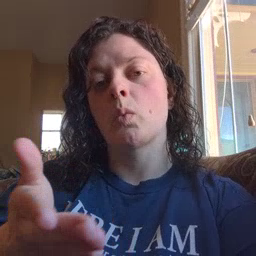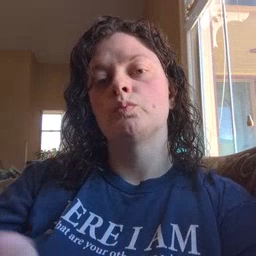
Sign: boat